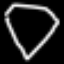
Label: diamond